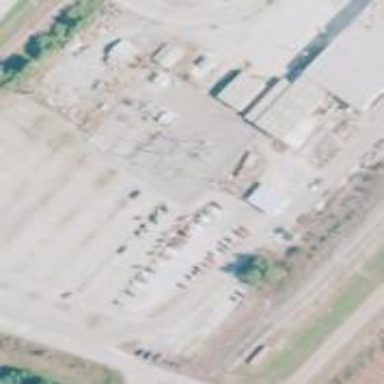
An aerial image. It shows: Industrial substation surrounded by fence.